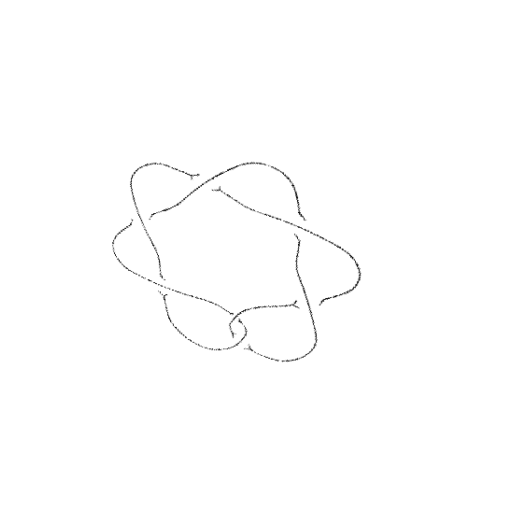
Crossing number: 7